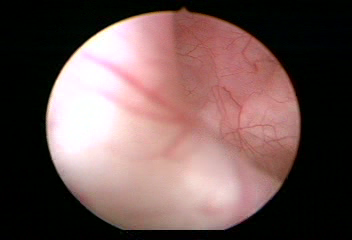
Modality: WLC
Class: Normal mucosa
Bladder cancer association: No